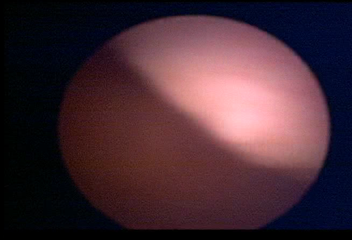
Modality: WLC
Class: Normal mucosa
Bladder cancer association: No